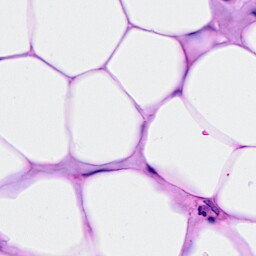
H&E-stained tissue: Breast